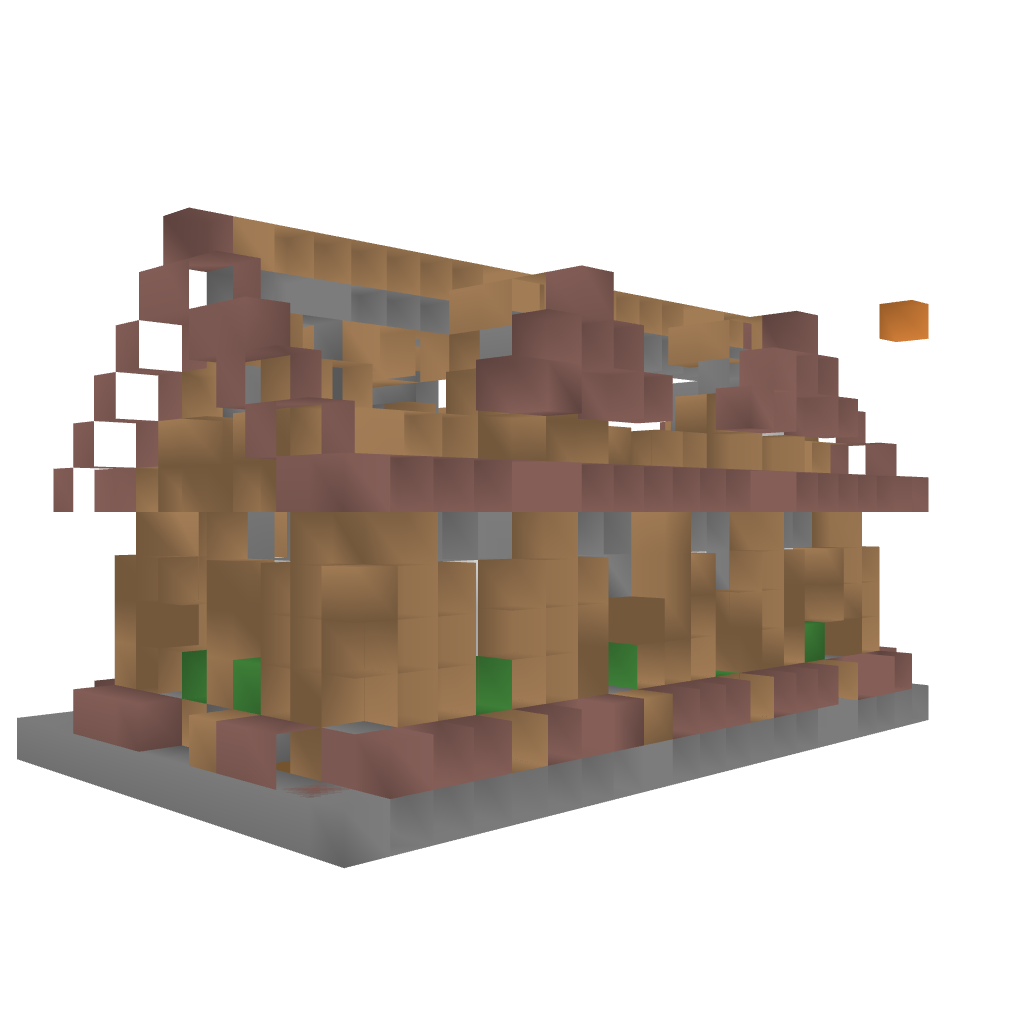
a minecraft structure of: Small Cozy House bad low quality